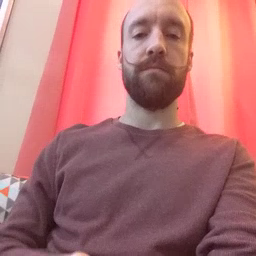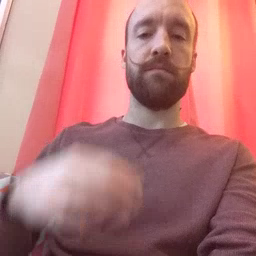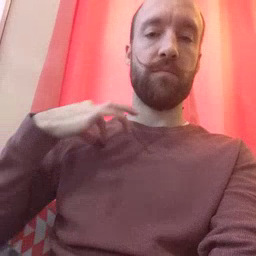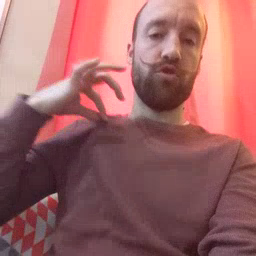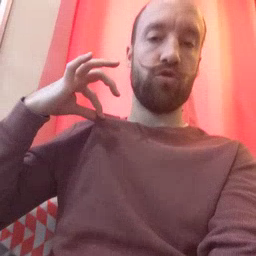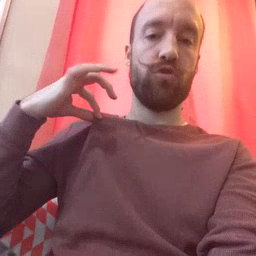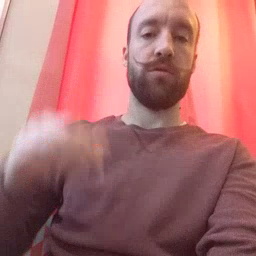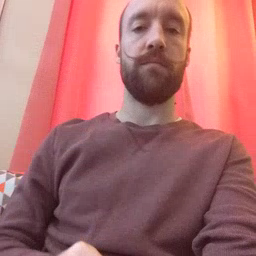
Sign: shirt